Brain MRI, t1w sequence, axial 2D slice.
Patient: age 29, sex M, weight 78 kg, height 1.78 m
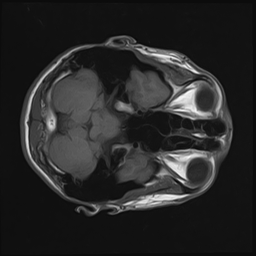